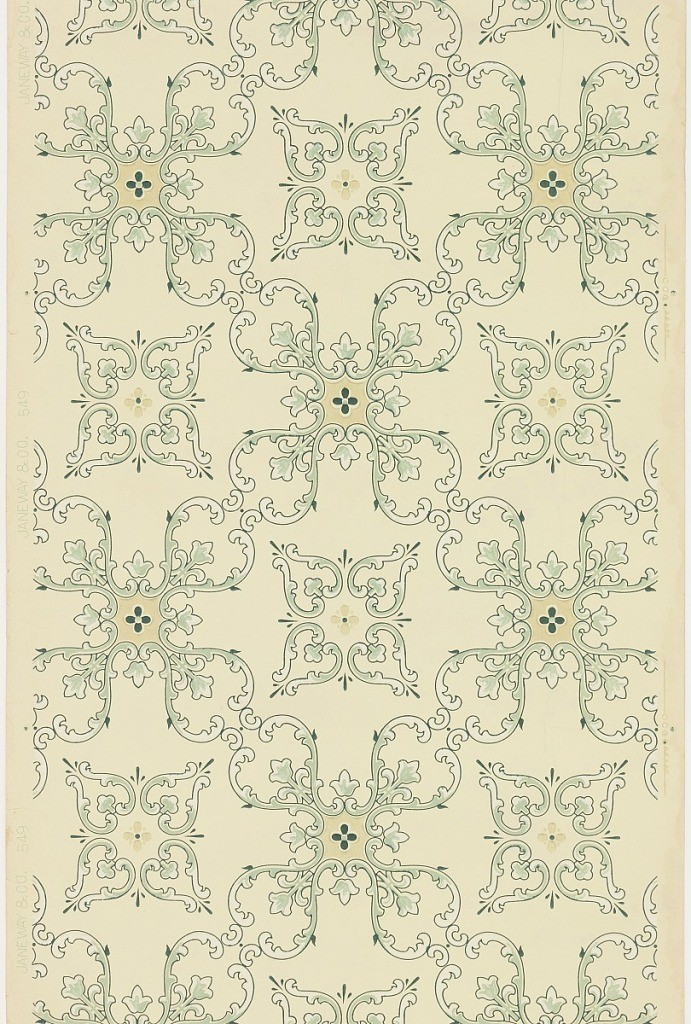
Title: Ceiling Paper
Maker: Janeway & Co. Inc., New Brunswick, New Jersey, 1848 - 1914
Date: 1905–1915
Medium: Machine-printed paper
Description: Quatrefoil shapes made out of foliate scrolls and flower motifs, connected by scrolls to form a treillage pattern. Flower-like design made out of foliate scrolls in the resulting negative spaces. Ground is cream. Printed in greens, white, and gold mica.
Printed in selvedge: "Janeway & Co. 549"